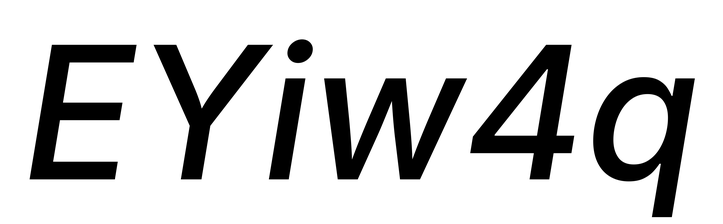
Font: Inter-Italic_Medium_Italic